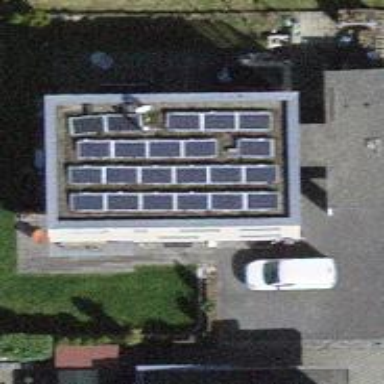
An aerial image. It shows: Solar power generator using photovoltaic method with solar photovoltaic panel types.